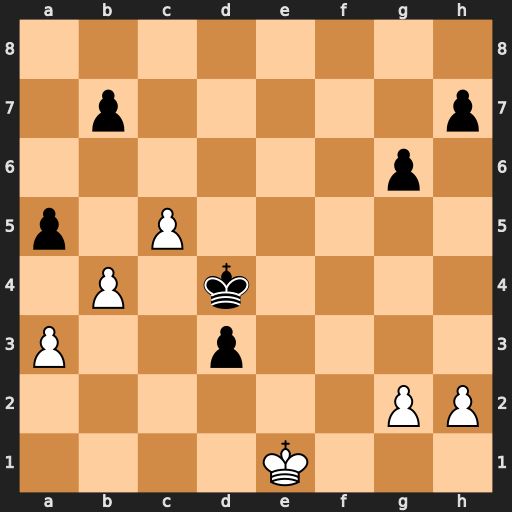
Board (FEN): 8/1p5p/6p1/p1P5/1P1k4/P2p4/6PP/4K3
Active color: w
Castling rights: -
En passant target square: -
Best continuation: c6 bxc6 bxa5